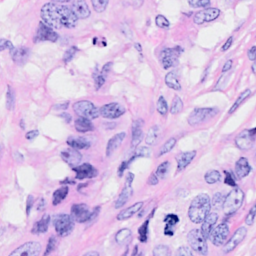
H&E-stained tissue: Breast